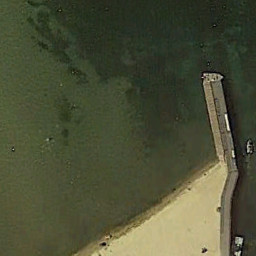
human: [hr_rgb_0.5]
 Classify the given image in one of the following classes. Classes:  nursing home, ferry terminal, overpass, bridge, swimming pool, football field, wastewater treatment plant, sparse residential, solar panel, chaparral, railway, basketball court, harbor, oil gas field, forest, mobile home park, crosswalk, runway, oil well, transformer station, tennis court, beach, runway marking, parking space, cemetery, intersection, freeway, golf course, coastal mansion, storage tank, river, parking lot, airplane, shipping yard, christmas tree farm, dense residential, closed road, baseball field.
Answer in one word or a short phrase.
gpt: ferry terminal